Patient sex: F
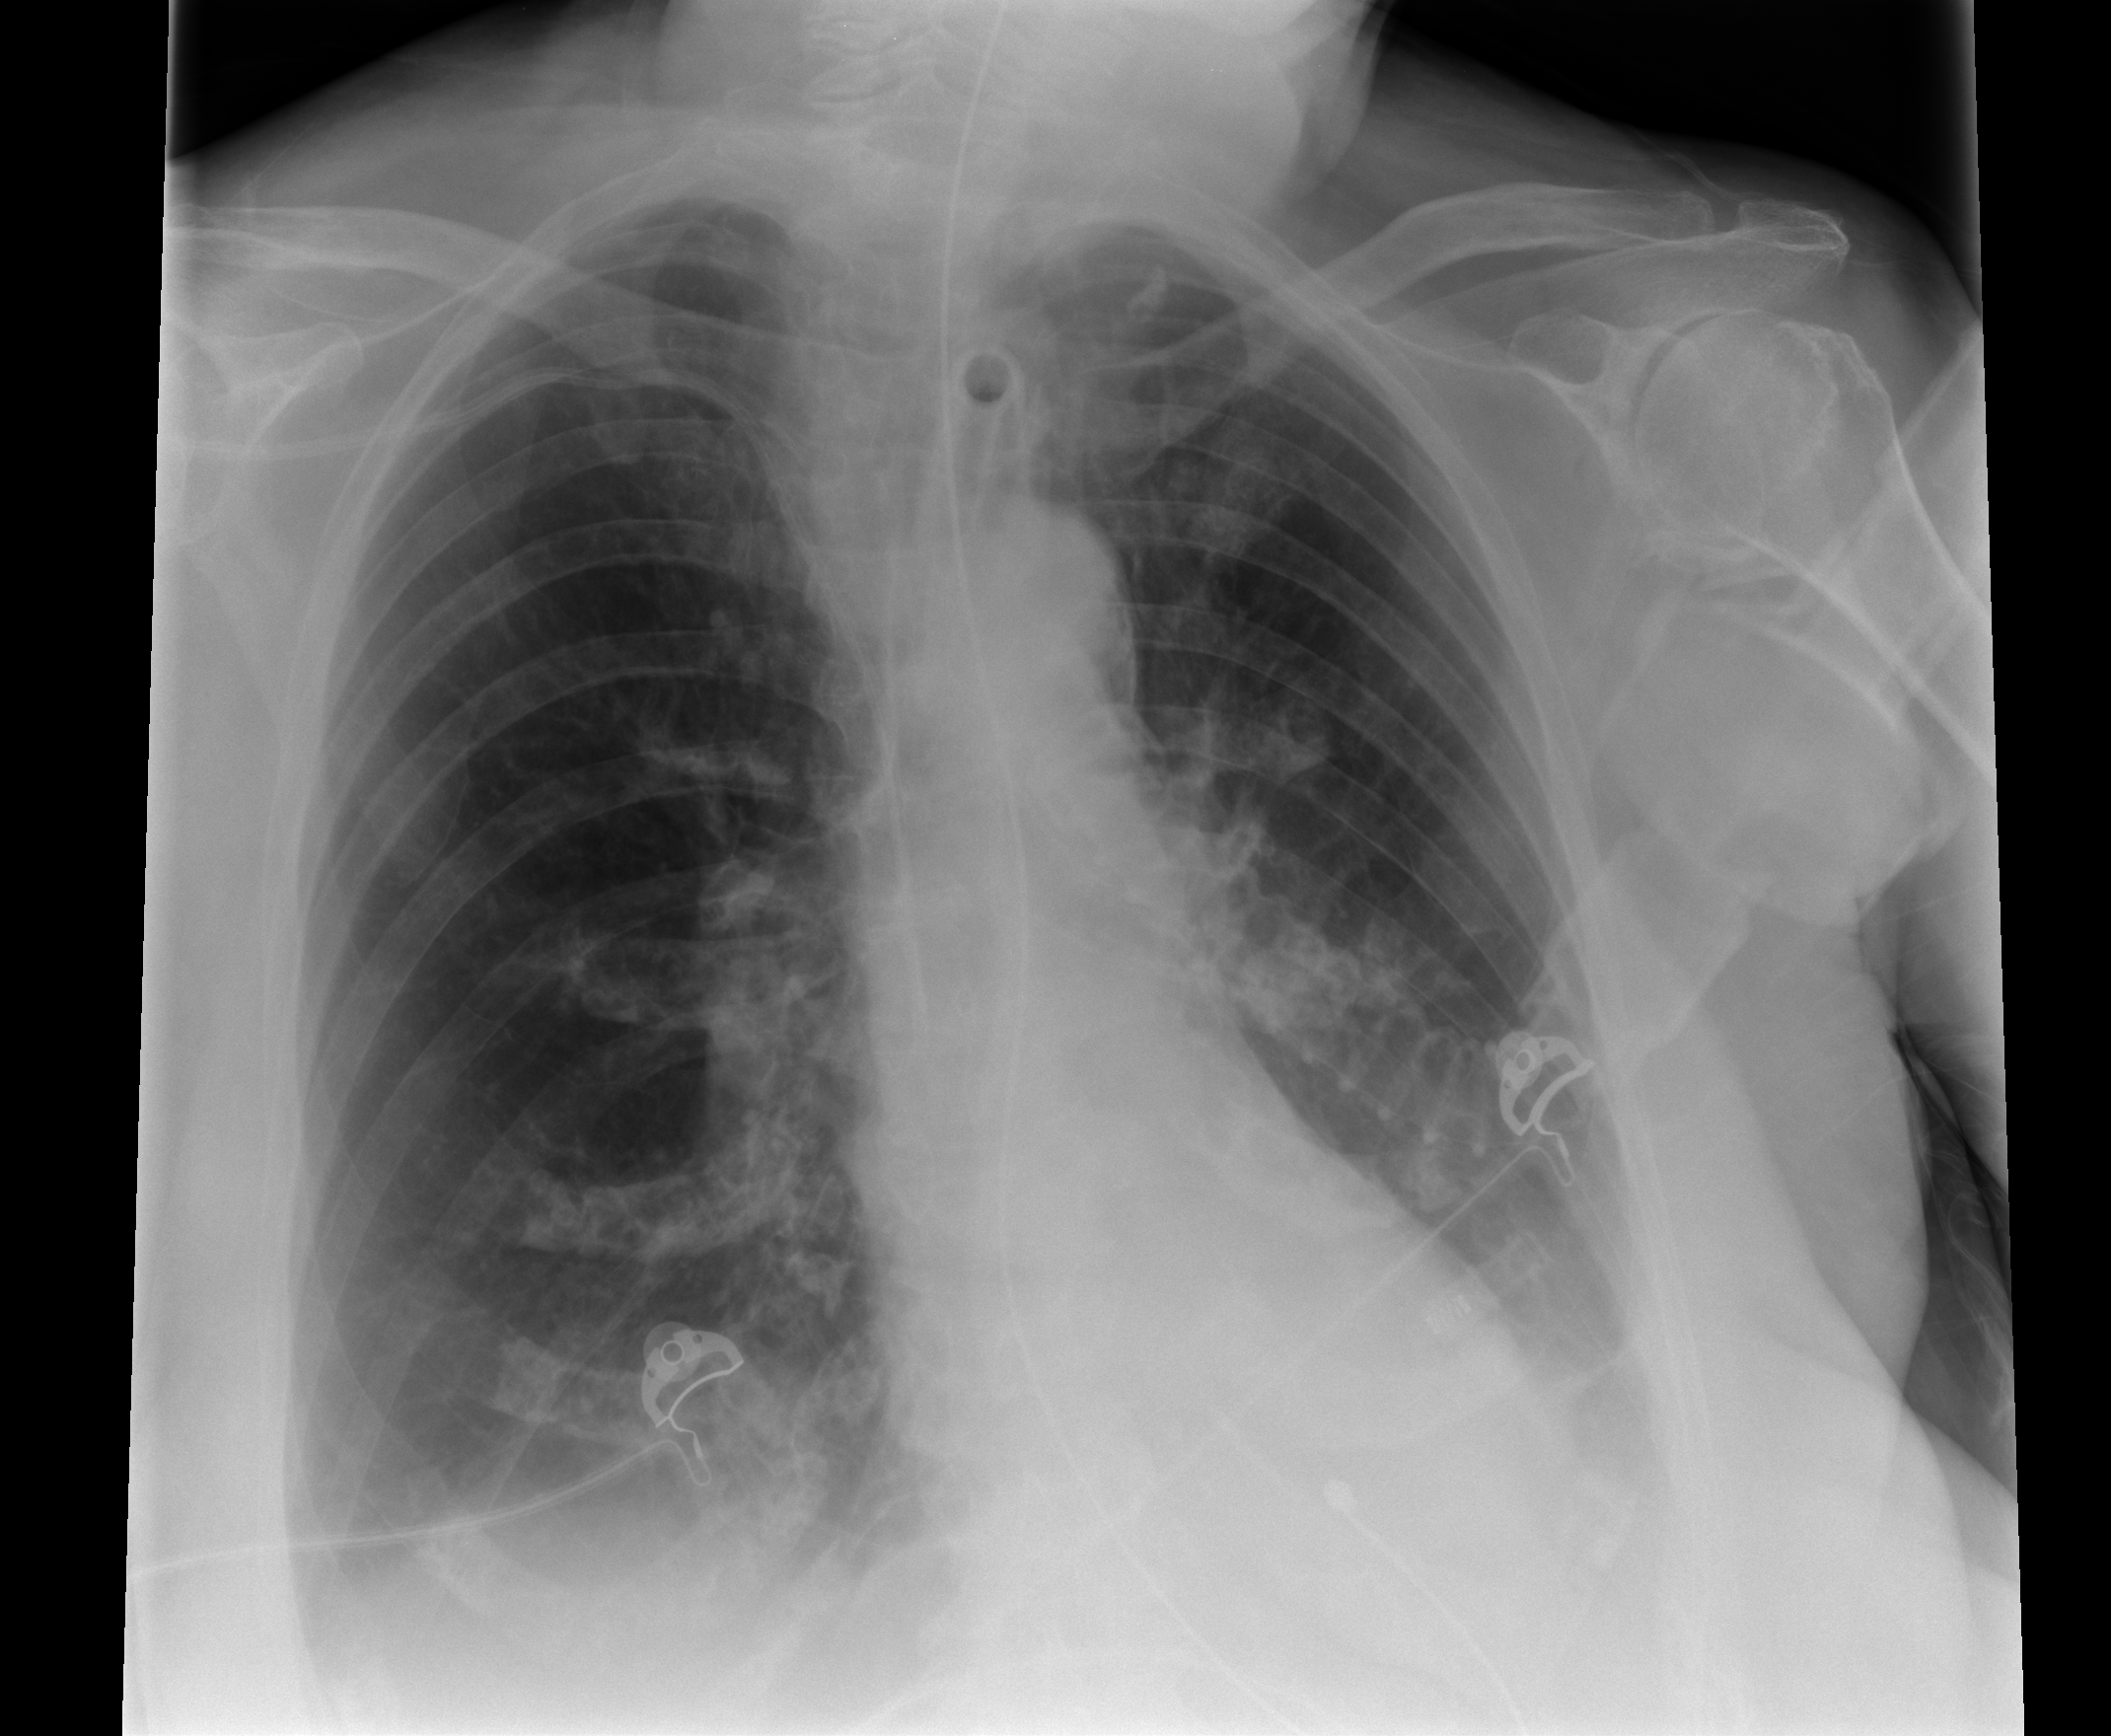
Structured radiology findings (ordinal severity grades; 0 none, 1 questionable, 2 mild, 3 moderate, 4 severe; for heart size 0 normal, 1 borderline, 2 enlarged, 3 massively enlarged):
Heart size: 0
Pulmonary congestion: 0
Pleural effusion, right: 2
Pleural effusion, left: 2
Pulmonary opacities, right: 0
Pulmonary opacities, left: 0
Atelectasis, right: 2
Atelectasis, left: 2